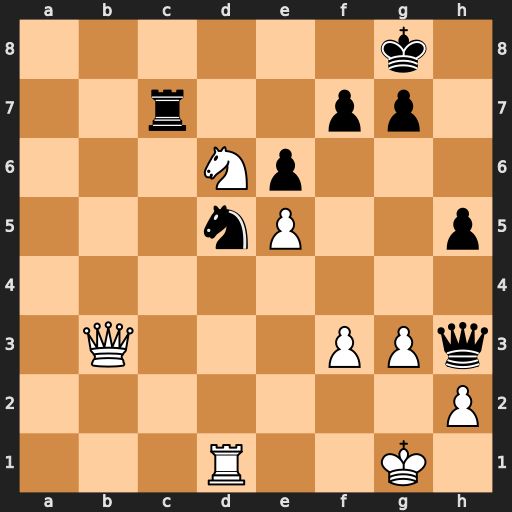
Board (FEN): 6k1/2r2pp1/3Np3/3nP2p/8/1Q3PPq/7P/3R2K1
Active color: w
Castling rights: -
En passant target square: -
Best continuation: Rxd5 exd5 Qb8+ Kh7 Qxc7